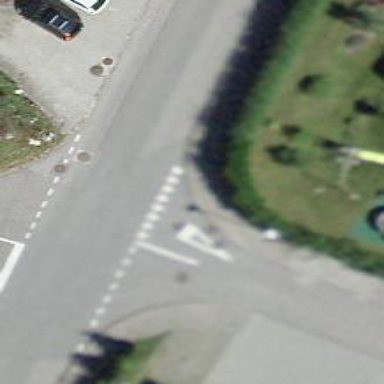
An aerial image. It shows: Road with "give way" sign.